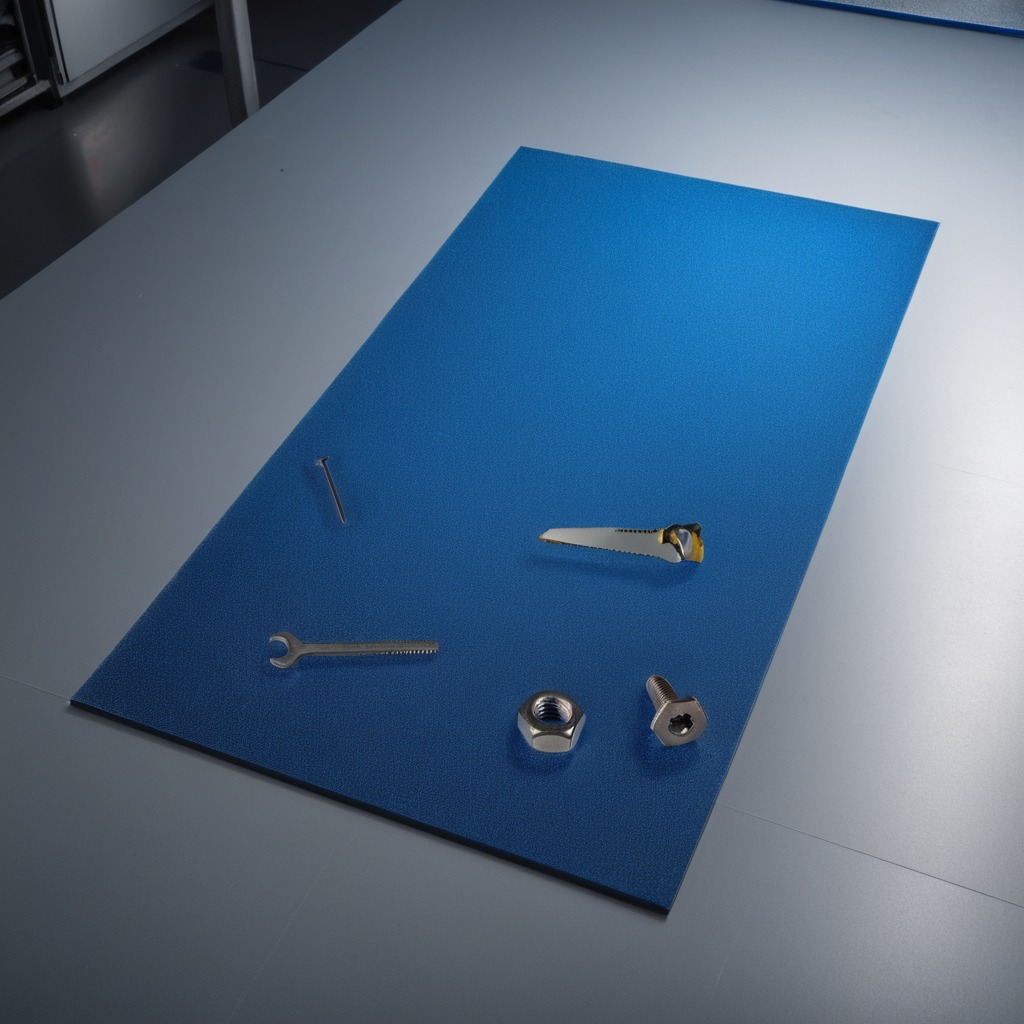
A metal machine screw, an iron nail, a handheld metal saw, a metal nut, and a wrench are lying on the granite tabletop.